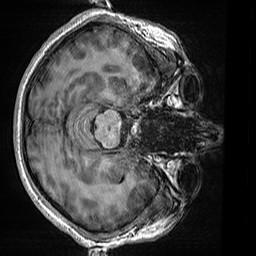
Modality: T1w
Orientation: axial
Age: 27
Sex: male
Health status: healthy
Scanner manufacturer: siemens
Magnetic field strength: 3 T
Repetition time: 2.5 s
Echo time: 0.00299 s